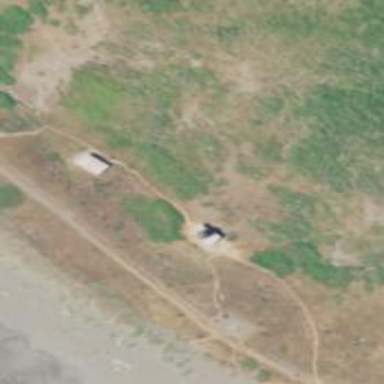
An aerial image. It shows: Lighthouse.